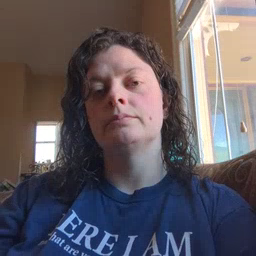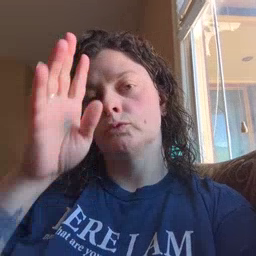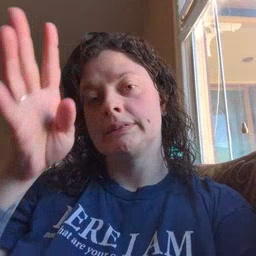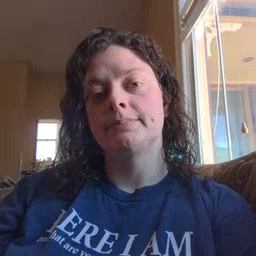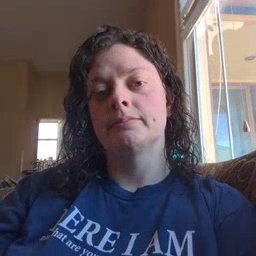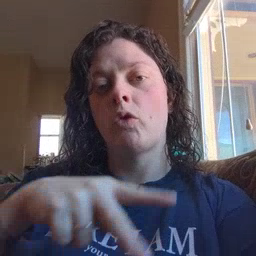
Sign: pretend